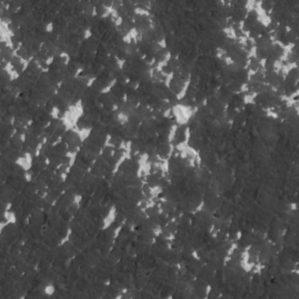
Label: frost